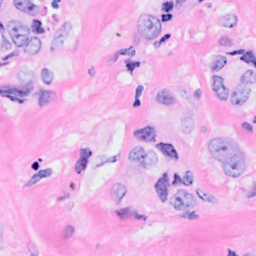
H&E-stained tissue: Breast